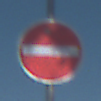
Verkehrszeichen: VerbotDerEinfahrt
Umgebung: Outdoor, Nature
Tageszeit: Midday
Wetter: Clear
Licht: Natural
Jahreszeit: NotSpecified
Kontrast: HighContrast